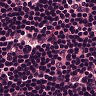
Metastatic tissue present: no